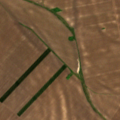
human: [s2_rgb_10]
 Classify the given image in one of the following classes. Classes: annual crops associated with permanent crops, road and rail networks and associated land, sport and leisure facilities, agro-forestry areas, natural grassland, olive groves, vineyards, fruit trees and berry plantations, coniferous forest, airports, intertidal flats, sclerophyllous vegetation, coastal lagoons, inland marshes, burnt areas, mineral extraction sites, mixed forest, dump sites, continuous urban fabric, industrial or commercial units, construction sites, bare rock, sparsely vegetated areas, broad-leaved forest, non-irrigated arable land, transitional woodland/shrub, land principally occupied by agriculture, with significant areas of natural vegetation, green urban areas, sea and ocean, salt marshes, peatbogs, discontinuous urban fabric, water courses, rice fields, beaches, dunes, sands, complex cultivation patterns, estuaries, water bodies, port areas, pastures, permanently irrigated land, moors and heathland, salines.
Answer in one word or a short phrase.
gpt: non-irrigated arable land